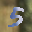
Label: 5